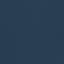
Label: SeaLake